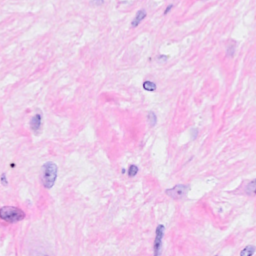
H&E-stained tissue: Breast